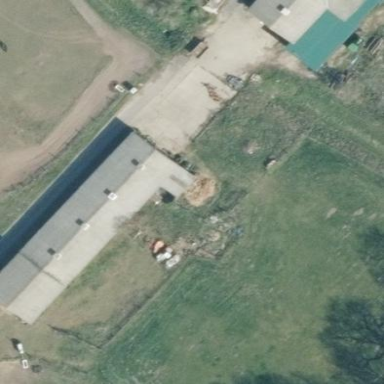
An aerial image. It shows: Farmyard area.